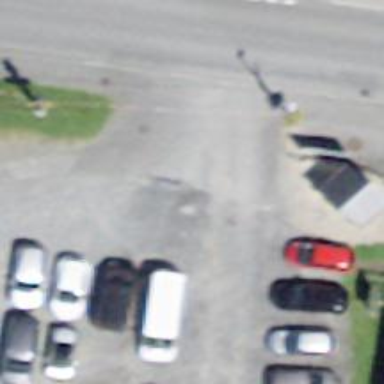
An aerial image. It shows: Outdoor charging station.